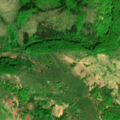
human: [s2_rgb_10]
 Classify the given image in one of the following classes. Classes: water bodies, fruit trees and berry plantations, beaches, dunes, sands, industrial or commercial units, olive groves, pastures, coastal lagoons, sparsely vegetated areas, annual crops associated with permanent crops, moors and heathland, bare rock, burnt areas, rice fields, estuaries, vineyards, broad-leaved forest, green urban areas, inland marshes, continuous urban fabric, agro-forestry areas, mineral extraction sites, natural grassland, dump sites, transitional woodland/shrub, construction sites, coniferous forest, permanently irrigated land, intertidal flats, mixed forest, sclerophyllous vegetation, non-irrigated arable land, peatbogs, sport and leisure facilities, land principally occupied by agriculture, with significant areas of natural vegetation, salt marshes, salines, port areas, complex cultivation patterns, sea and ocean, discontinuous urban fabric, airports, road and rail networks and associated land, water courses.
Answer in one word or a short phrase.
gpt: broad-leaved forest, mixed forest, natural grassland, transitional woodland/shrub